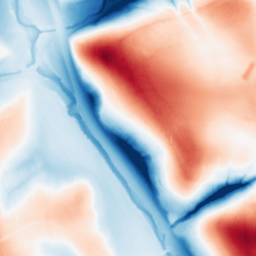
Category: multiscale
Decomposition family: dog_multiscale
Decomposition parameters: sigma_ratio: 2
n_scales: 6
base_sigma: 0.5
Upsampling method: sinc_hamming
Upsampling parameters: scale: 4
kernel_size: 16
Upsampling scale: 4